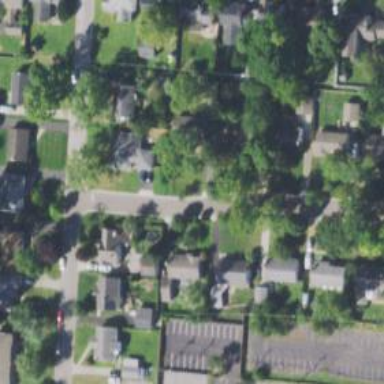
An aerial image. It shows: Residential driveway.